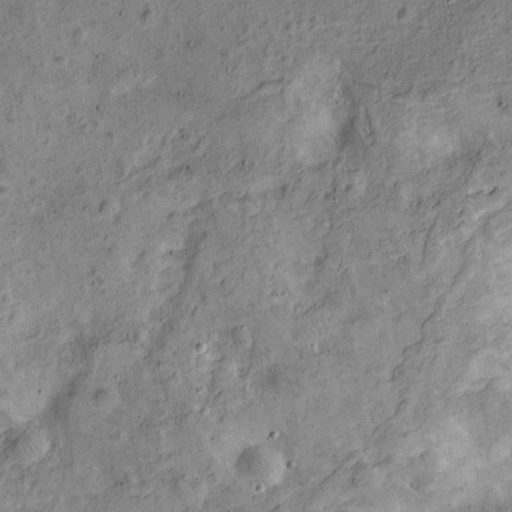
Objects detected: cone